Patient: sex F, age 31
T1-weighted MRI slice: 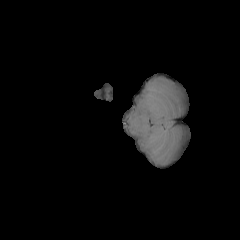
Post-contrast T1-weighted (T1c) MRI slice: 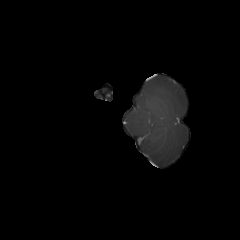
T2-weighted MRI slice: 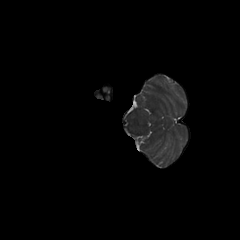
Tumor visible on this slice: no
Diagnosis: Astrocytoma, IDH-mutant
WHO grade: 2